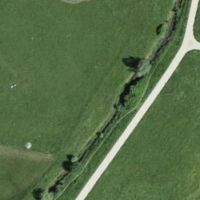
EUNIS habitat code: 25
Species observed at this site:
Apis mellifera
Knautia arvensis